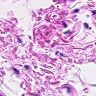
Metastatic tissue present: no